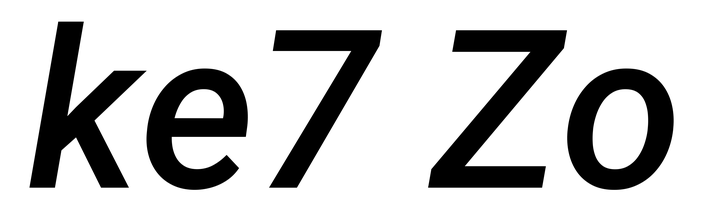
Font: Roboto-Italic_Medium_Italic